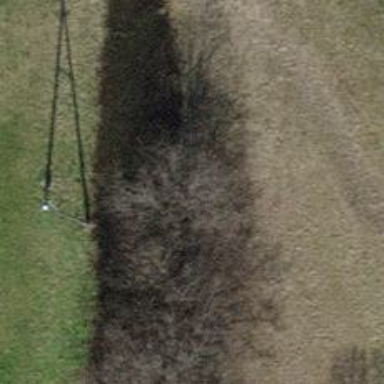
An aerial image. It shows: Shrub in its natural environment.